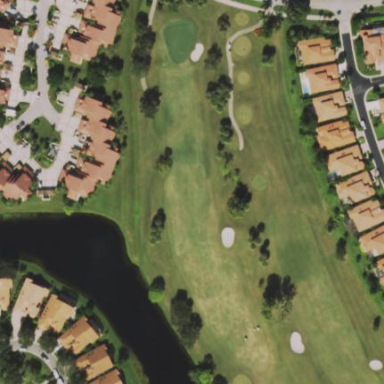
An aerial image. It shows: Golf fairway in the image.